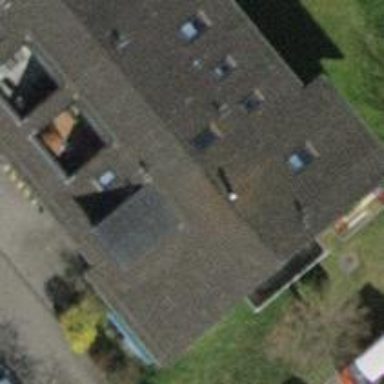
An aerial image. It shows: Pitched roof building.